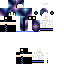
A female human skin with dark skin, wearing black long hair dressed in a blue hoodie and black skirt, featuring a closed mouth.